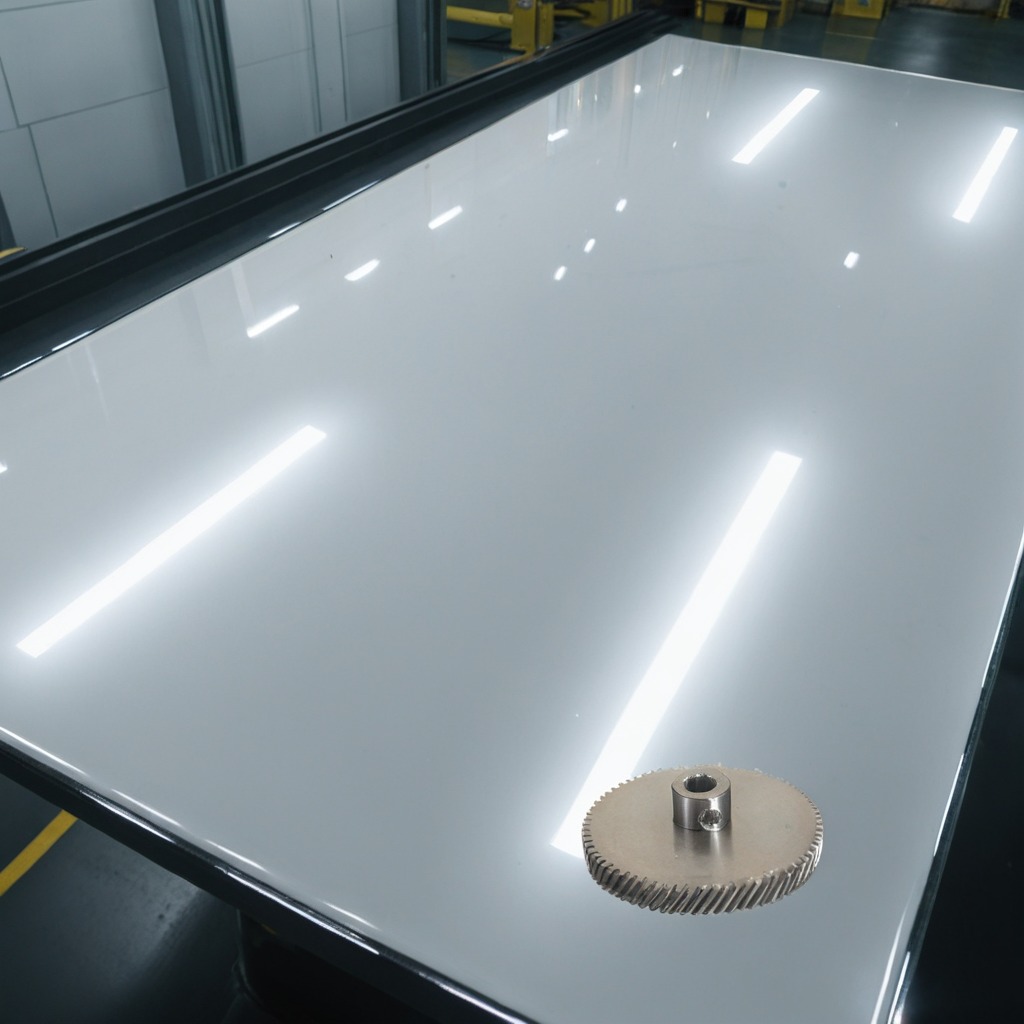
A steel gear with teeth is lying on the table in a ship maintenance bay.